Question: I have a list of records which has employee ids for each employee (emp_id), and their manager's employee id (manager_id)
Lets say I wanted to run a query to get all columns for the entire chain of command for Sandrine (emp_id = 63679) (i.e. Sandrine, Sandrine's boss, Sandrine's boss's boss, etc.)
How would I write this query?
I tried the following loop in PL/pgSQL:
'''
CREATE FUNCTION getpersons() RETURNS SETOF person
LANGUAGE plpgsql AS
$$ Declare
counter INTEGER := 63679 ;
Begin
WHILE (Counter is not null) loop
RETURN QUERY EXECUTE (SELECT * FROM employees WHERE employees.emp_id = Counter);
Counter = employees.manager_id;
END LOOP;
END; $$
SELECT * from person;
'''
the db looks like this:

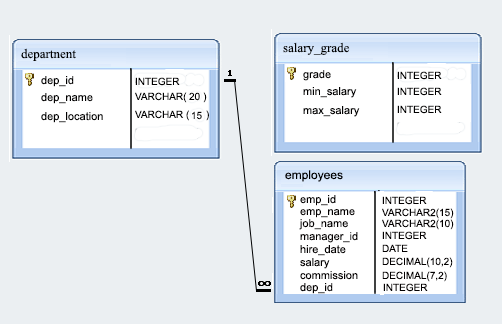
Answer: Your function has several errors.
1. you are selecting from a table named employees, so the function should return setof employees, not "person"
2. You don't store the result of the select anywhere, so you can't actually assign the "counter" variable (which is a really bad choice for a variable name)
3. execute is only needed for dynamic SQL, not if you have static SQL
4. you should pass the ID of the employee to start with as a parameter, rather than hard coding it.
So in order to actually use the row you retrieved you need to store it in a variable, which can be defined as the same type as the resulting table.
Putting all of that together, your function should look like this:
'''
CREATE FUNCTION getpersons(p_startid integer)
RETURNS SETOF employee
LANGUAGE plpgsql AS
$$ Declare
l_id INTEGER := p_startid;
l_row employee;
Begin
WHILE (l_id is not null) loop
SELECT *
into l_row
FROM employee
WHERE emp_id = l_id;
l_id := l_row.manager_id;
return next l_row;
END LOOP;
END;
$$
;
'''
Then you can use it like this:
'''
select *
from getpersons(63679);
'''
---
However, it is not needed to write a function to traverse such a hierarchy. This can be done with a single SQL statement using a <URL>
'''
with recursive persons as (
select *
from employees
where id = 63679
union all
select ch.*
from employees ch
join persons p on p.manager_id = ch.id
)
select *
from persons;
'''